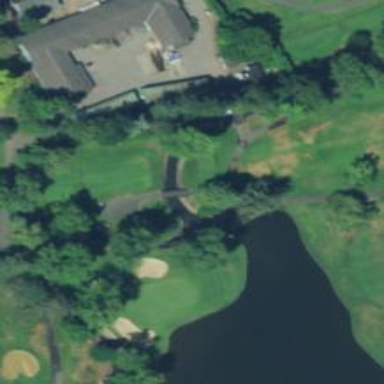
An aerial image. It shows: Service road designated as golf cart path.